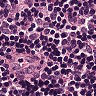
Metastatic tissue present: no